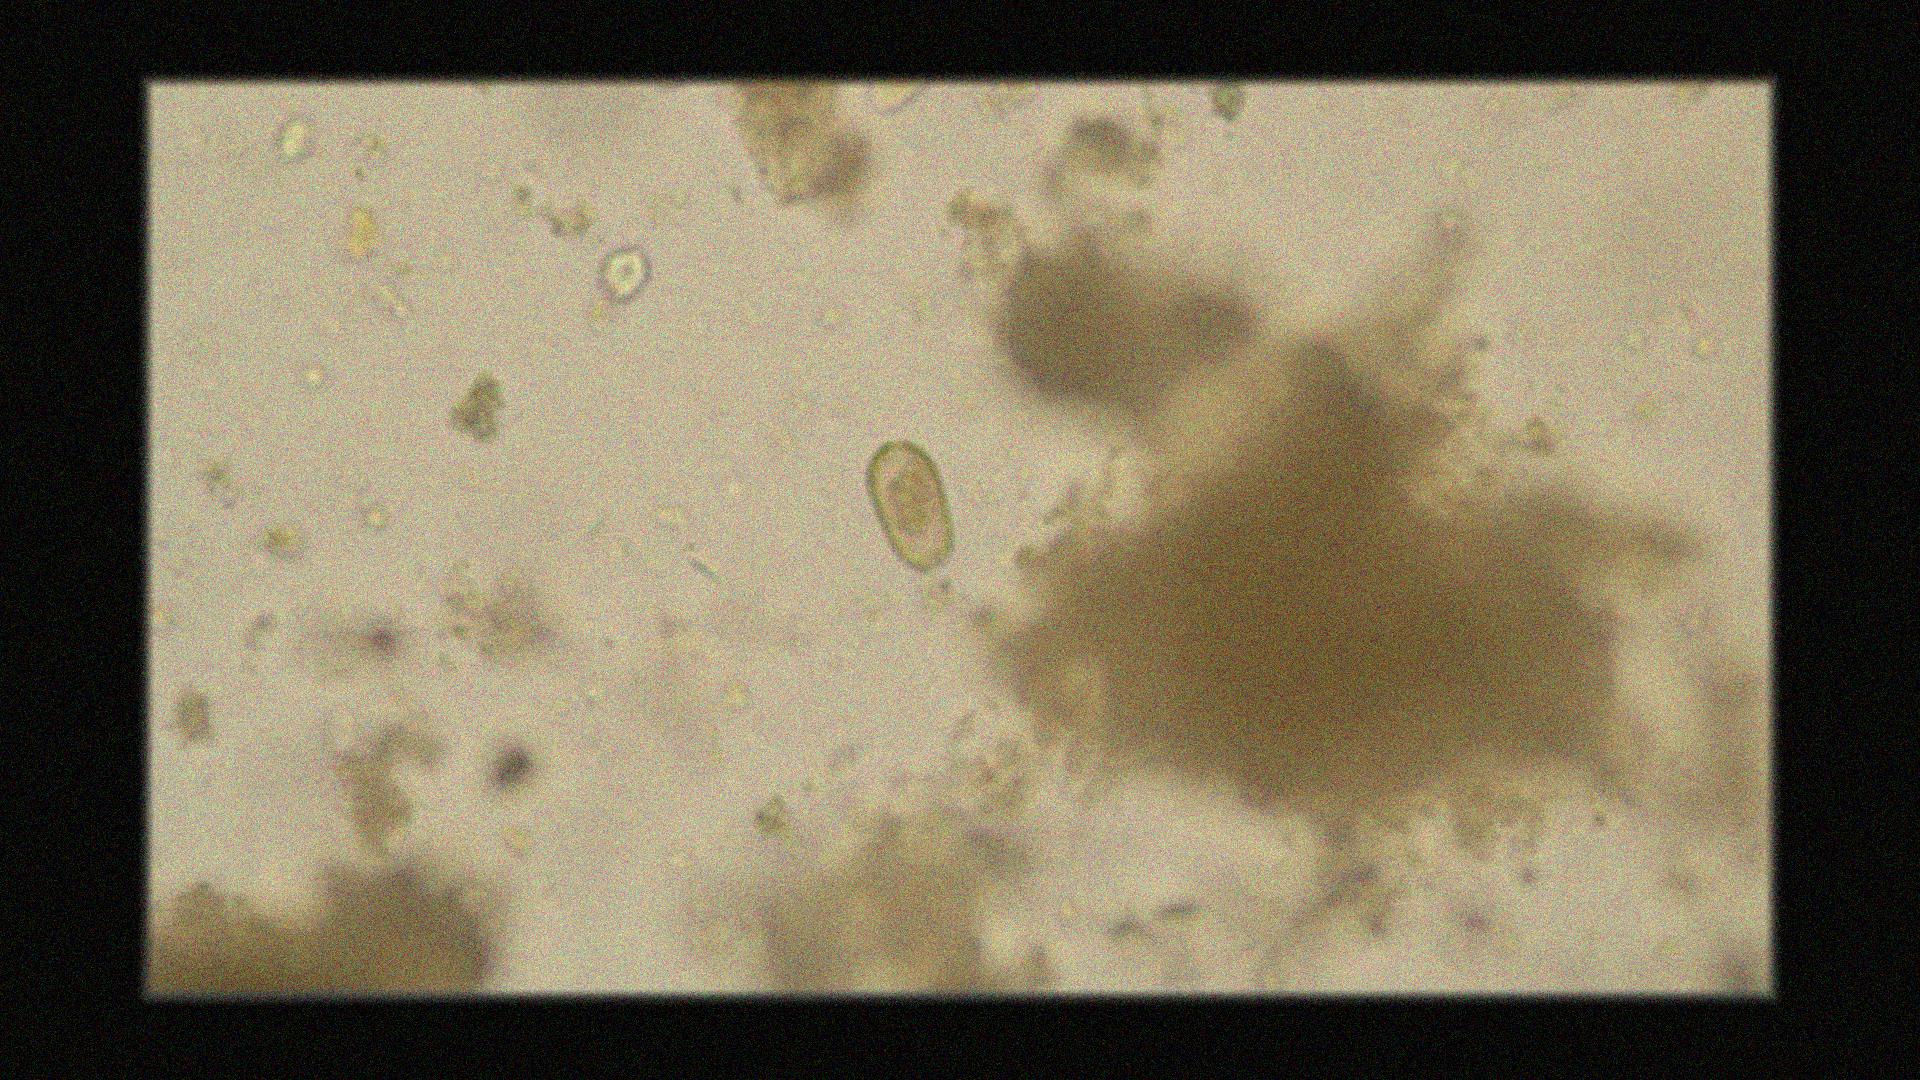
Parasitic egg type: Capillaria philippinensis